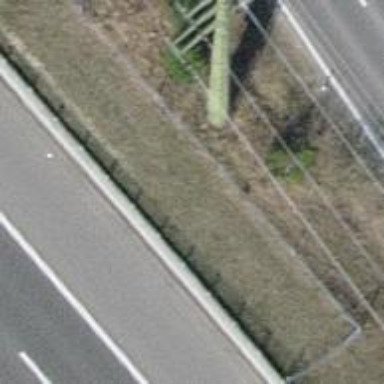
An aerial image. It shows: Power pole.